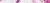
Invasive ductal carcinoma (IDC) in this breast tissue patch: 0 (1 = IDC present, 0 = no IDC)